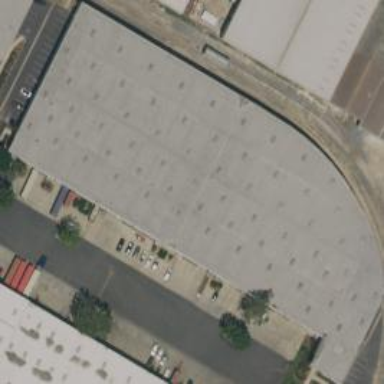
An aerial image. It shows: Industrial building.